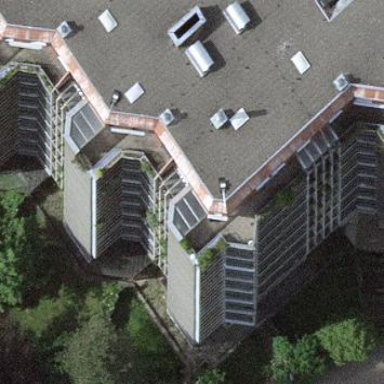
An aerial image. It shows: Part of building.